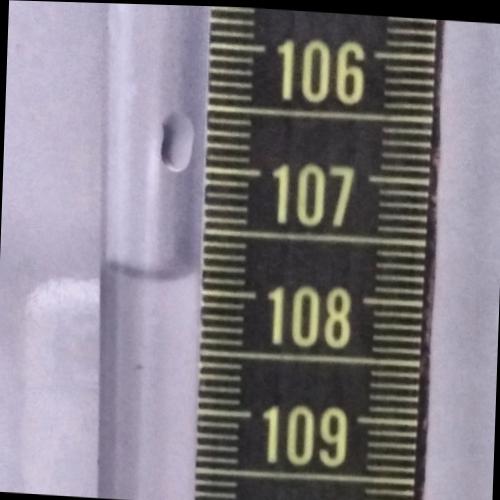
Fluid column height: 107.9 cm